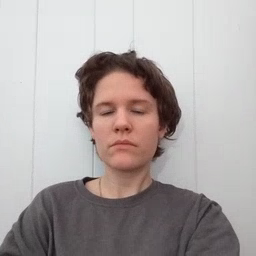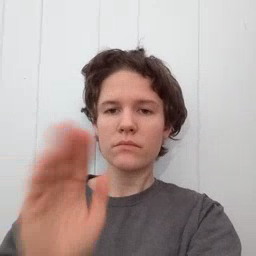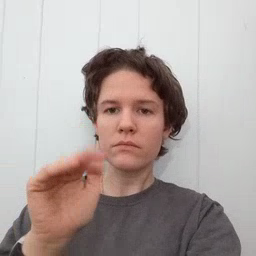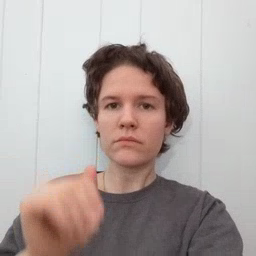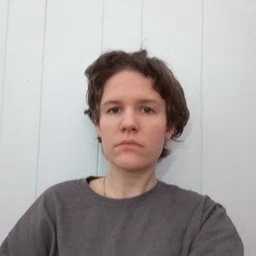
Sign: bye